Interaction volume radius: 10 \u00c5
Interaction volume height: 15 \u00c5
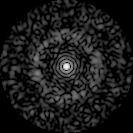
Disorder parameter: 0.8177